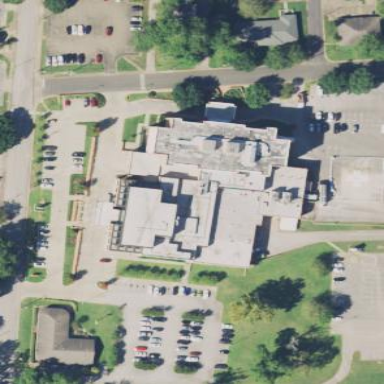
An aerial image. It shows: Hospital building.